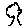
Label: tree